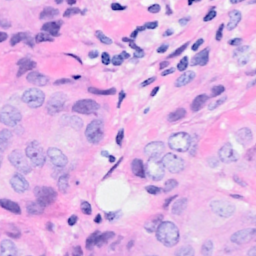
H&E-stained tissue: Breast